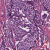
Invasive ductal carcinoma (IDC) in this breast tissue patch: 1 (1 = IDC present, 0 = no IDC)